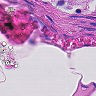
Metastatic tissue present: no